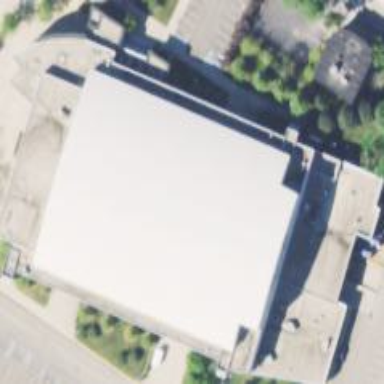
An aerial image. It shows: Conference center building.